四年级 · 计数
数一数。

( ) 个三角形。
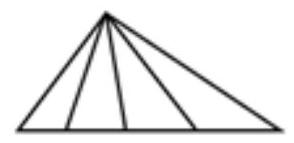
答案: 解10

【分析】单个的三角形是 4 个, 2 个三角形组成的三角形是 3 个, 3 个三角形组成的三角形是 2 个, 4 个三角形组成的三角形是 1 个, 据此加起来即可解答问题。

【详解】 $4+3+2+1$
$=7+2+1$

$=9+1$

$=10$ (个)

一共有 10 个三角形。

【点睛】本题属于组合图形的计数问题, 需根据图形特点, 按照一定规律进行计数。